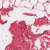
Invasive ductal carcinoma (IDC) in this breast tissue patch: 0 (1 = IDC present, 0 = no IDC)